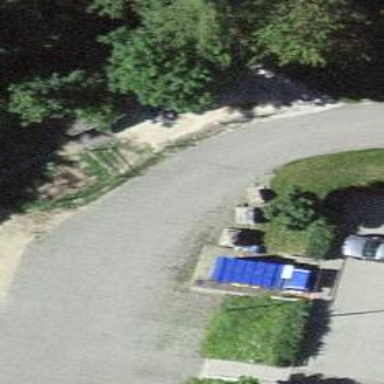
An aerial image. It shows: Parking aisle designated as service road.